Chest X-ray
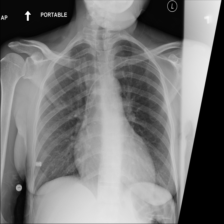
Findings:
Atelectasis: negative
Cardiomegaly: negative
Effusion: negative
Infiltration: negative
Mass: negative
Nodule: negative
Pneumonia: negative
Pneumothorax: negative
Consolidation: negative
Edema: negative
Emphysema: negative
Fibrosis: negative
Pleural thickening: negative
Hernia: negative